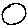
Label: circle